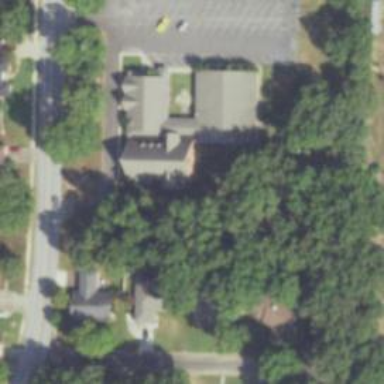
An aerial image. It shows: Building that serves as place of worship.